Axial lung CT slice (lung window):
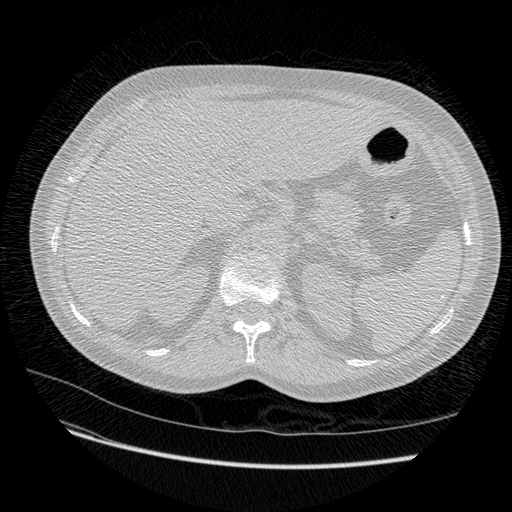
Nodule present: no